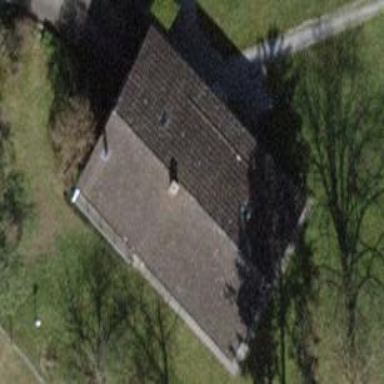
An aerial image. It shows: Simple and straightforward house.